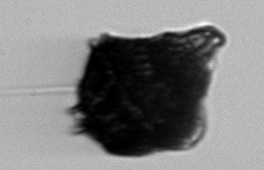
Label: Gonyaulax